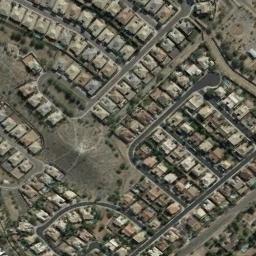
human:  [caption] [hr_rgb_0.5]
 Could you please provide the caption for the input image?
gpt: The dense residential is on the land which is dusty ,barren and desolate .

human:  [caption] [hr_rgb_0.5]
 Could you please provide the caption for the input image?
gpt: A dense residential area has a vacant lot and lots of houses arranged neatly .

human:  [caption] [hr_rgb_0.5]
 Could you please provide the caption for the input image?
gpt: The houses line up neatly .

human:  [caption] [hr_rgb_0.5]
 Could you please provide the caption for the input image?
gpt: There are many roads and neatly arranged houses and trees in densely populated areas .

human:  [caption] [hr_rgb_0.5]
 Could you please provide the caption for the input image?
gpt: There are many brown and white buildings arranged neatly on dense residential area .